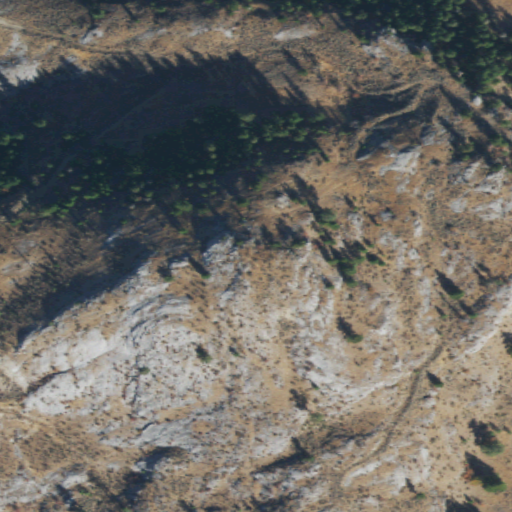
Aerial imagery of mountain in Washington named White Rock containing only grassland